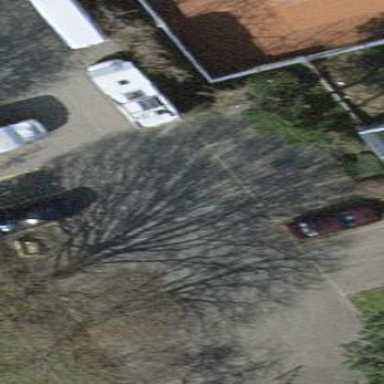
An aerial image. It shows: Parking area available.